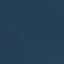
Label: SeaLake